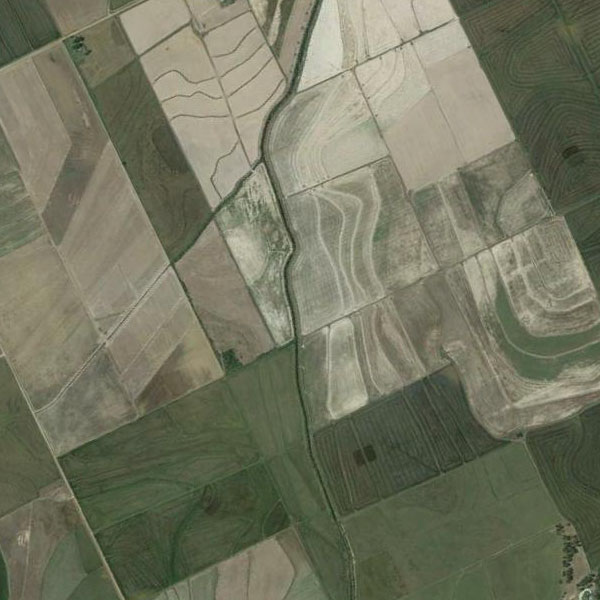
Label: Farmland